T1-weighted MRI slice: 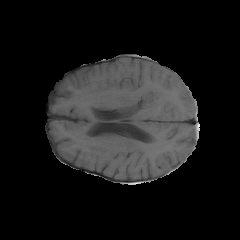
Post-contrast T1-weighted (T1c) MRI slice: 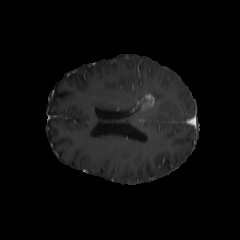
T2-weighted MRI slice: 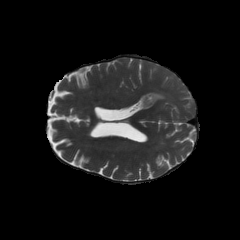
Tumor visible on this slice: yes